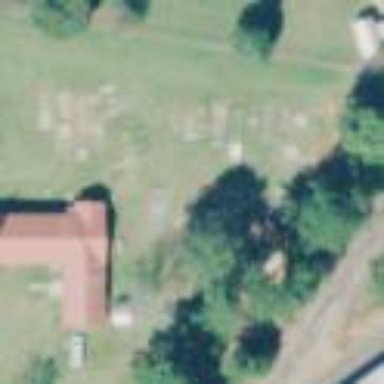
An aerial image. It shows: Cemetery.